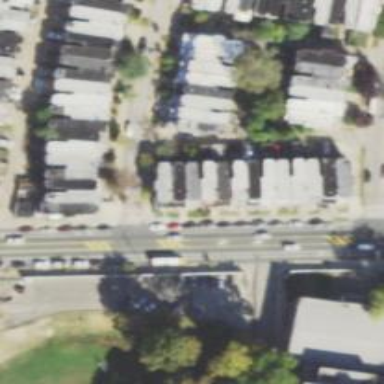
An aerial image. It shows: Alley classified as service road.